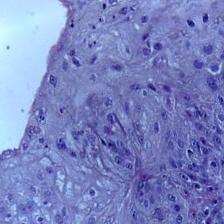
Diagnosis: OSCC